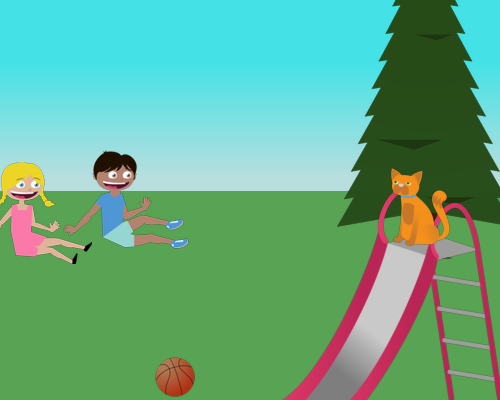
A small pine tree with four pines is right, and a slide with a cat is nearby. Mike smiles left, with Jenny beside him, showing her teeth. A basketball is left, as they watch the cat slide down, and adjustments for the scene are suggested.